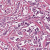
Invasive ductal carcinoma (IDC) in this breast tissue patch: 1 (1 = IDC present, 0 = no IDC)